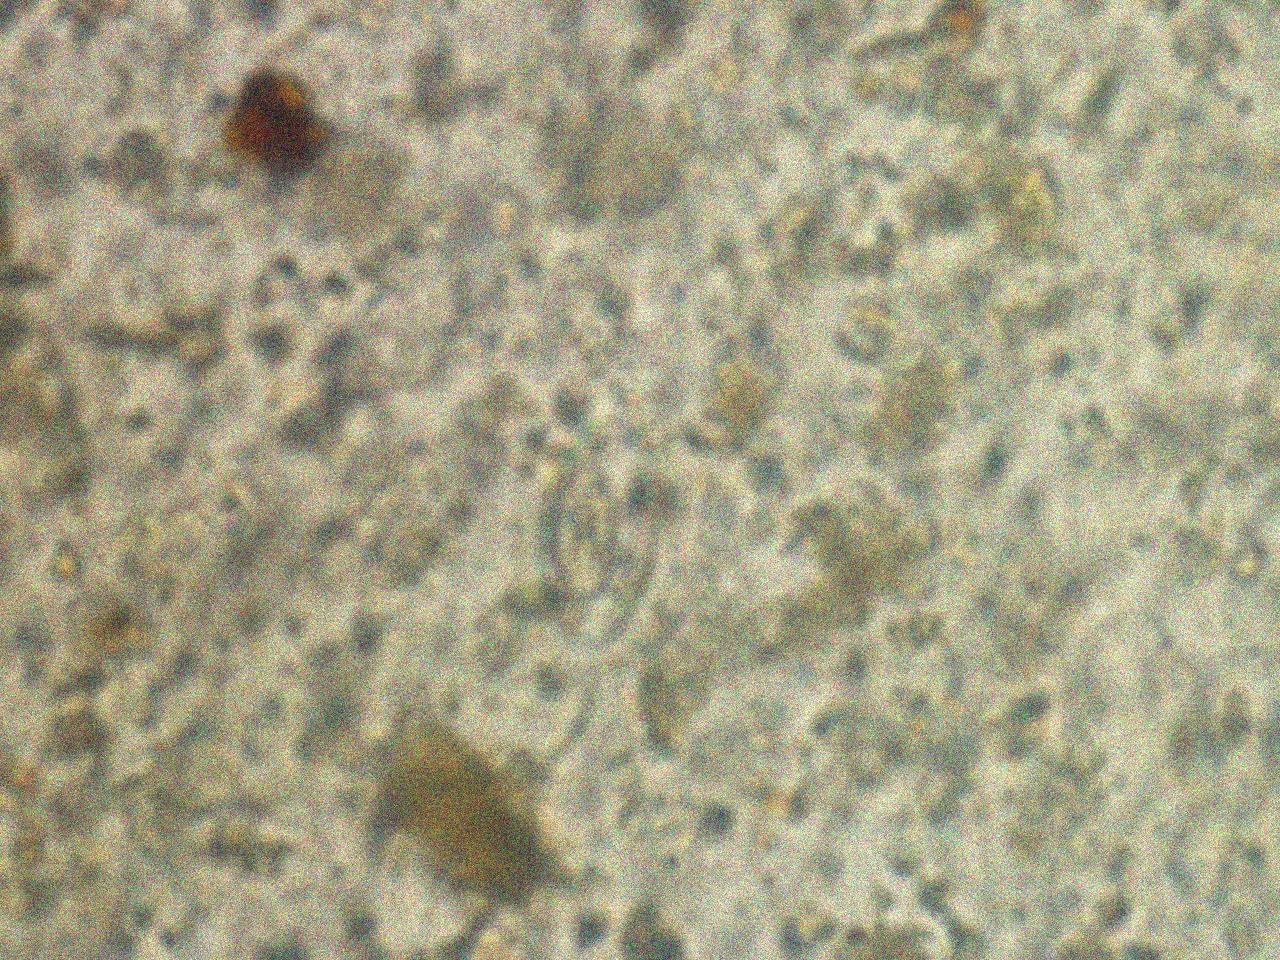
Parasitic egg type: Enterobius vermicularis